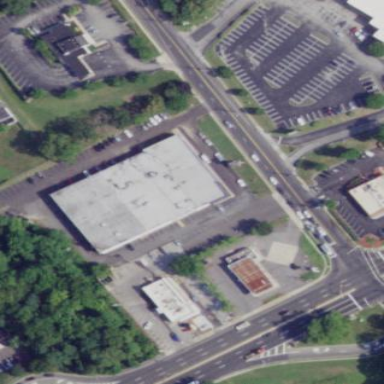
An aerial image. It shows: Fitness center building.